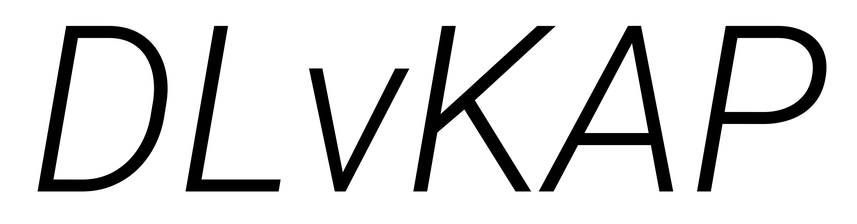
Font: Roboto-Italic_Light_Italic